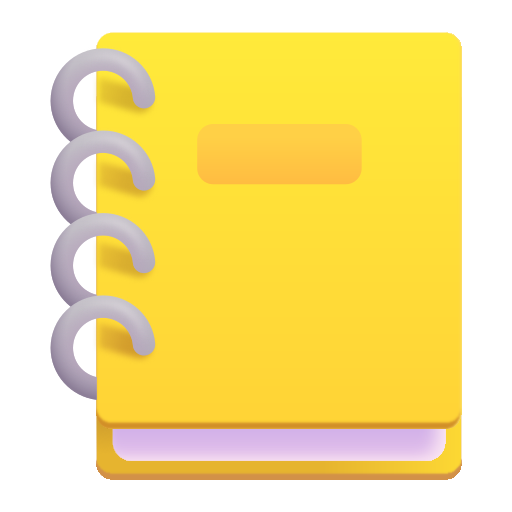
ledger color